【题型】填空题　【知识点】平面几何　【难度】easy
如图所示的 5 个角中, 内错角有\_\_\_\_对, 同旁内角有\_\_\_\_对。

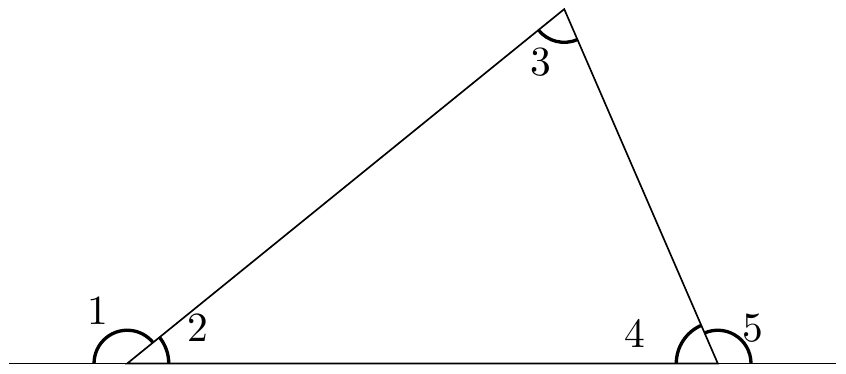
【解答】
解：由图可知：

内错角有：$\angle 1$ 和 $\angle 3$, $\angle 5$ 和 $\angle 3$, 共 2 对,

同旁内角有：$\angle 2$ 和 $\angle 3$, $\angle 3$ 和 $\angle 4$, $\angle 2$ 和 $\angle 4$, 共 3 对,

故答案为：2, 3。